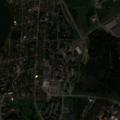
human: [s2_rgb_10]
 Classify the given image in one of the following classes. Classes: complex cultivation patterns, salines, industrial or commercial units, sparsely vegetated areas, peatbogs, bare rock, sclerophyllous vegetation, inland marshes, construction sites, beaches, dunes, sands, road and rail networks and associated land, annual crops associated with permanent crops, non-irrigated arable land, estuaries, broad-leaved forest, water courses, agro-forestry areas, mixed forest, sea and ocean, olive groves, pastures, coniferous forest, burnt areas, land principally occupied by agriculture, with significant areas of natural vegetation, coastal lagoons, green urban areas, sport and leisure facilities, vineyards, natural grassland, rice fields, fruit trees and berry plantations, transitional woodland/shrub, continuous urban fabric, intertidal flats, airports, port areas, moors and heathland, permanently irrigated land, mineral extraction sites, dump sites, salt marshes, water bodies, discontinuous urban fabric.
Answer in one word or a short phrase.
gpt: discontinuous urban fabric, industrial or commercial units, green urban areas